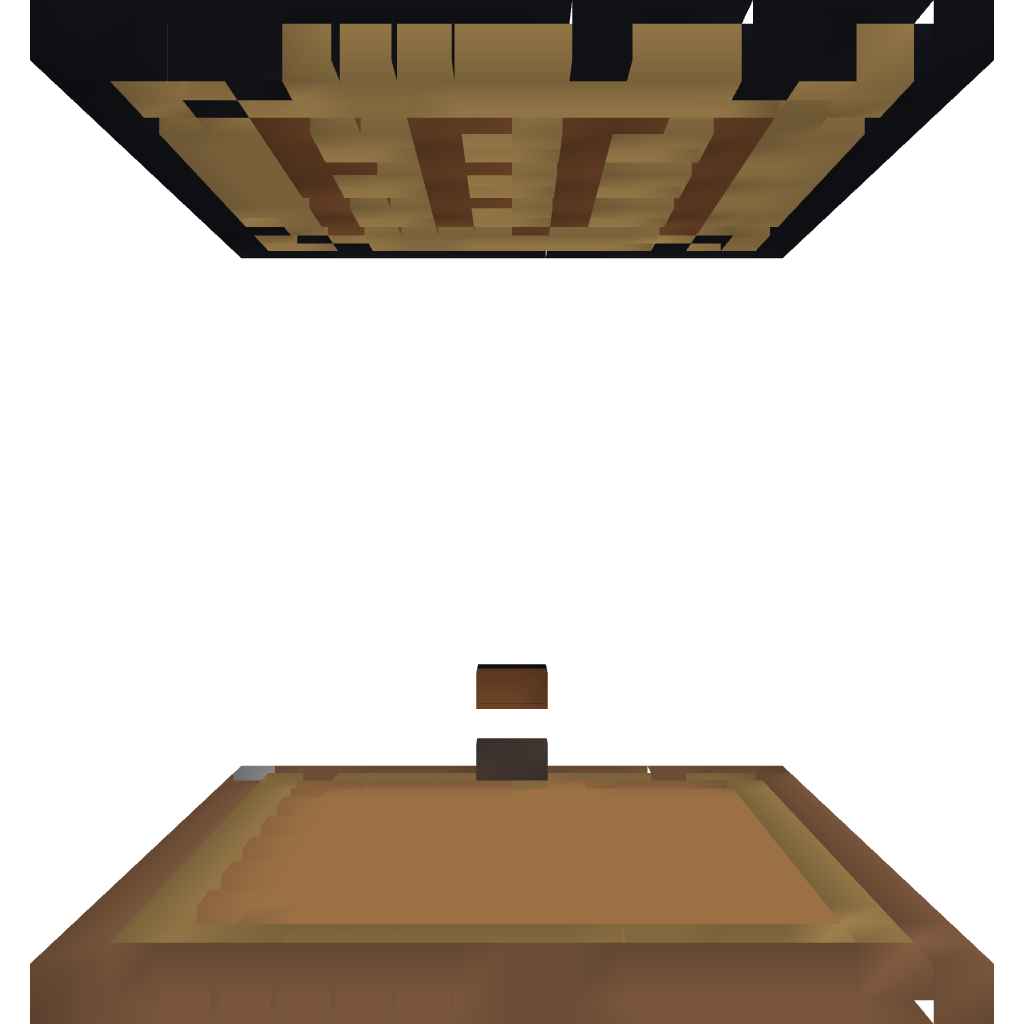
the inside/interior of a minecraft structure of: WorkBench